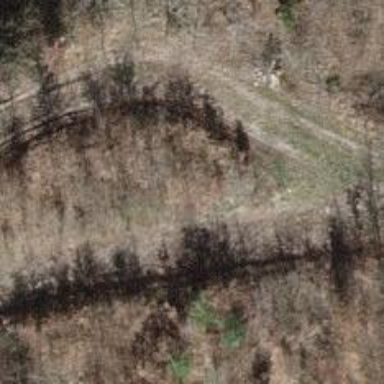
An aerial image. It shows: Dirt track with grade 3 tracktype.